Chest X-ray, PA view. Patient: 30 years old, sex M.
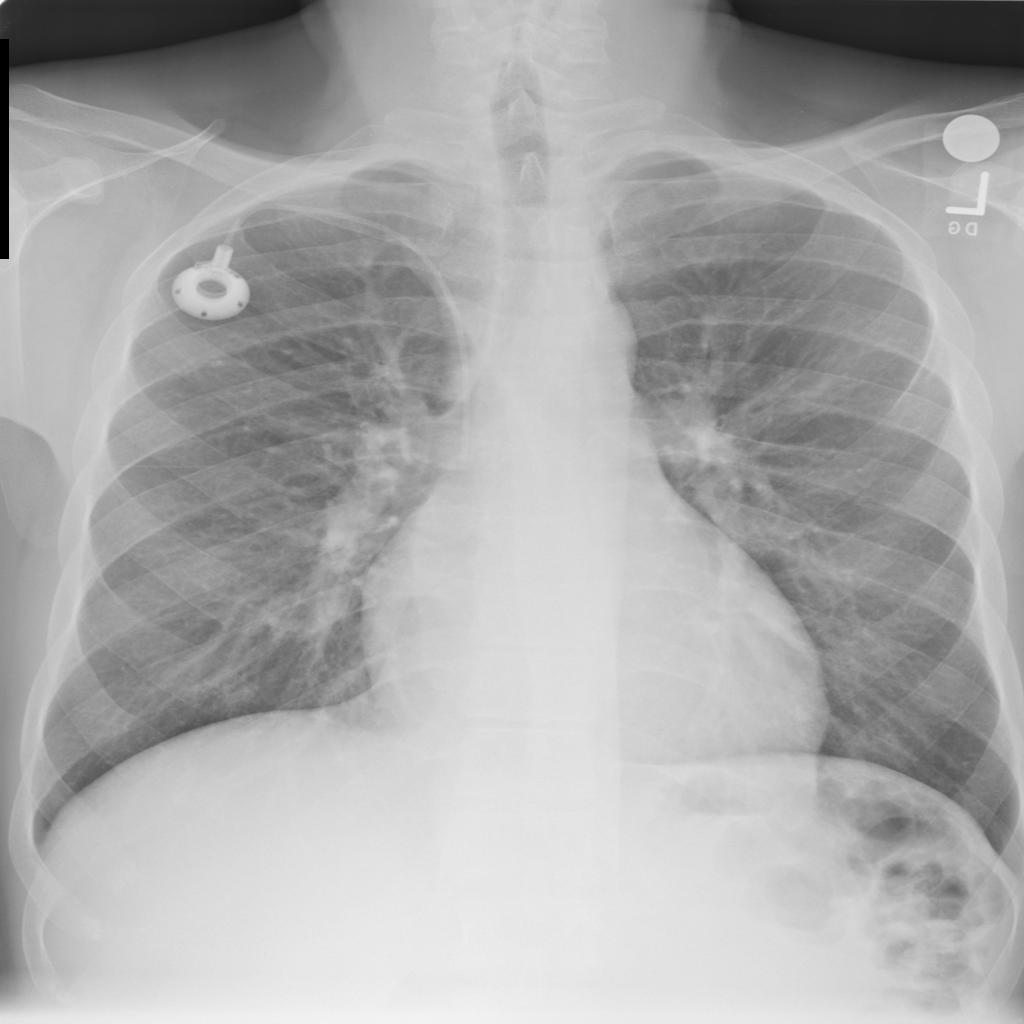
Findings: No Finding